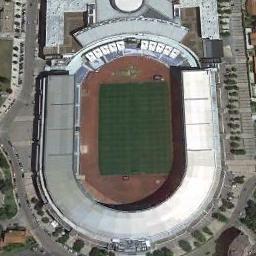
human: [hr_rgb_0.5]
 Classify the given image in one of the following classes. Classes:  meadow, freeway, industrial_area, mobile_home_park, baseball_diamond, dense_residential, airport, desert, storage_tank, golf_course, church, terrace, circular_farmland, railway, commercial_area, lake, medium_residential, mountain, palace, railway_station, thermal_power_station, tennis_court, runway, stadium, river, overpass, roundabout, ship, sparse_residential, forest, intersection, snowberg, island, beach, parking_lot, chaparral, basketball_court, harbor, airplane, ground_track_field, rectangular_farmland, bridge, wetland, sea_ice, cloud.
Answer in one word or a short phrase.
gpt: stadium